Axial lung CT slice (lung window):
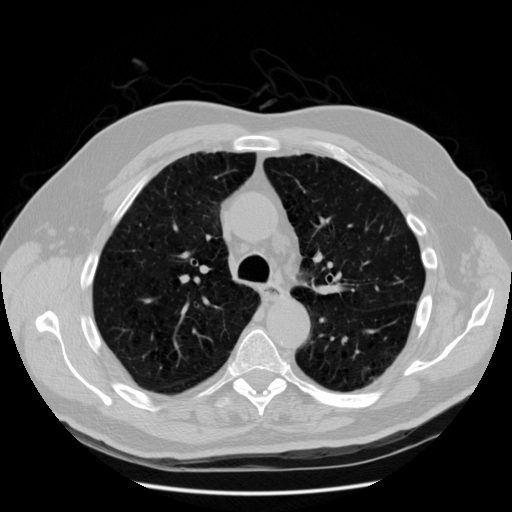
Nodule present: no